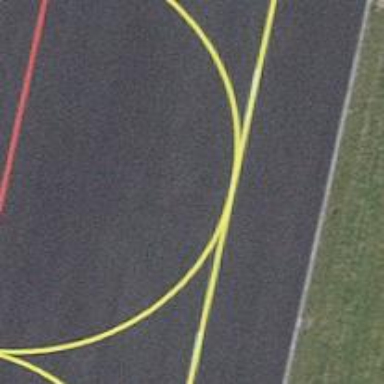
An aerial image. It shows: View of taxiway at the airport.